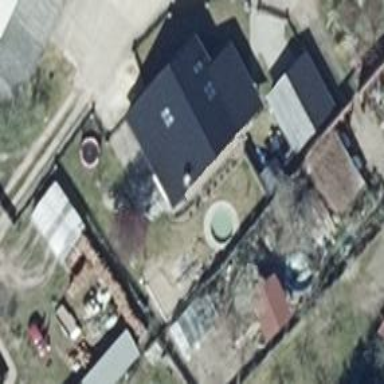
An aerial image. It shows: Black-roofed house with flat roof shape.